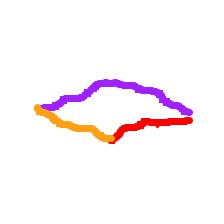
Shape: rhombus